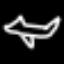
Label: airplane